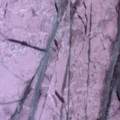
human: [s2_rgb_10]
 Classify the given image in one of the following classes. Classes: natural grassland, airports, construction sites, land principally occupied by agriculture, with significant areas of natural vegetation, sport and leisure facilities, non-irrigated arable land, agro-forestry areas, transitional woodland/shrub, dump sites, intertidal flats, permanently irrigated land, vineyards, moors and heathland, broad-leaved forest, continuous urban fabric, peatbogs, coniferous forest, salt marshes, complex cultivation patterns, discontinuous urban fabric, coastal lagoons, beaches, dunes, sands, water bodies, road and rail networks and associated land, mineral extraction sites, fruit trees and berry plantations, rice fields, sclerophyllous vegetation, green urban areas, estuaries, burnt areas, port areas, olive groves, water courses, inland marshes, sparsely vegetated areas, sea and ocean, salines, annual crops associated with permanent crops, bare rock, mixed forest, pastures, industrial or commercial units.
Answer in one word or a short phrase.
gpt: sea and ocean